Interaction volume radius: 5 \u00c5
Interaction volume height: 10 \u00c5
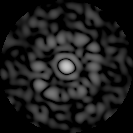
Disorder parameter: 0.8873